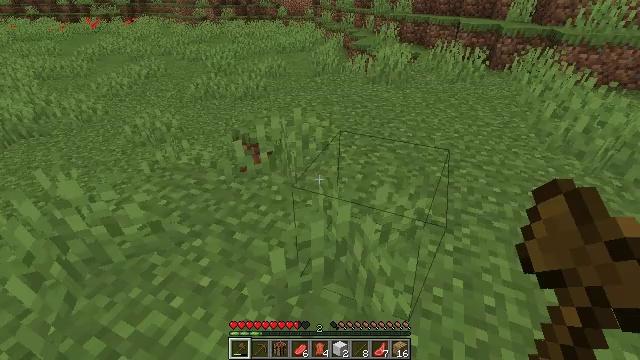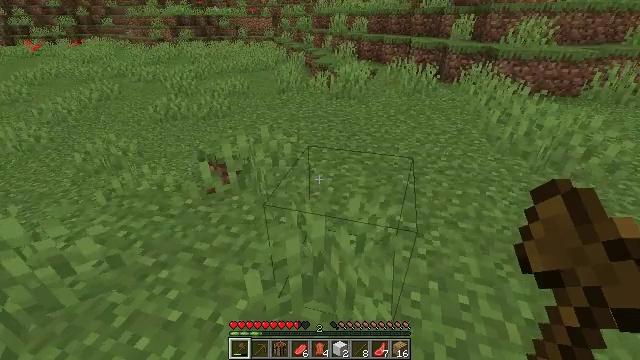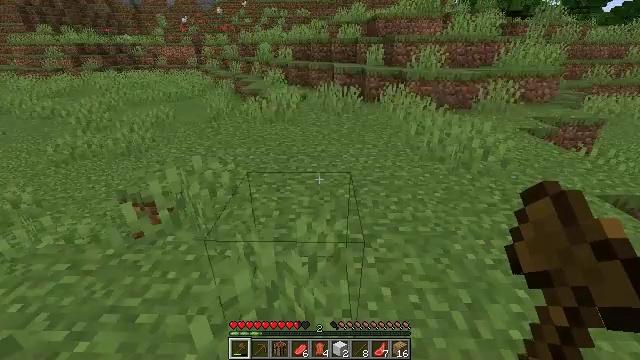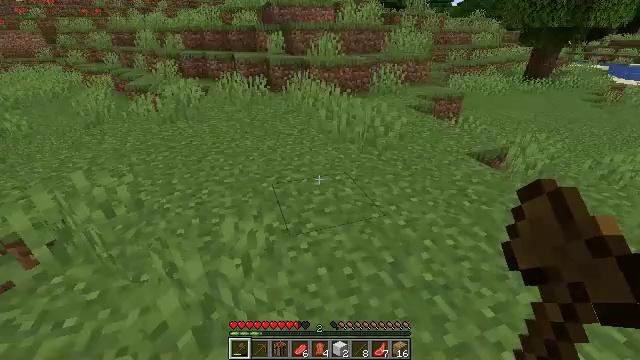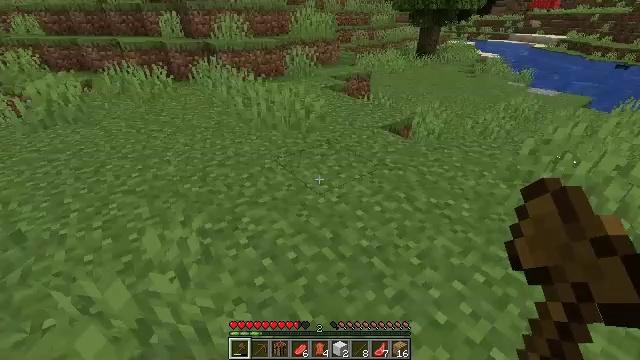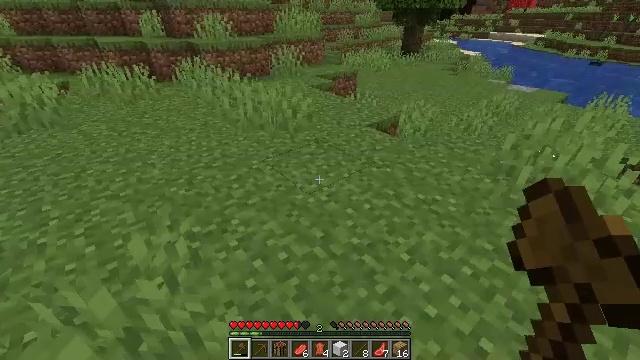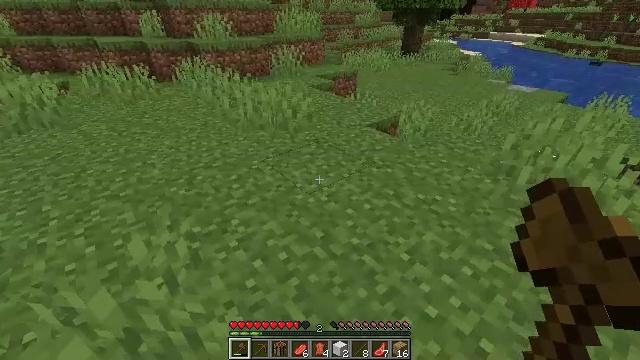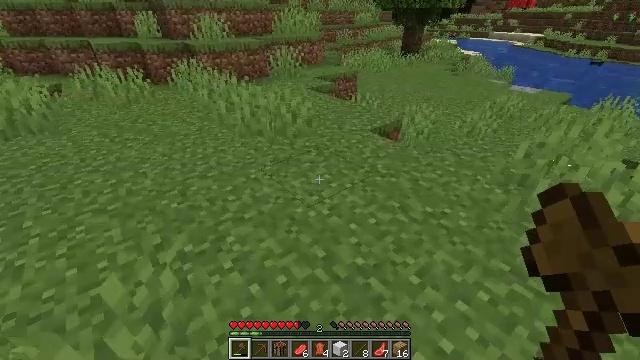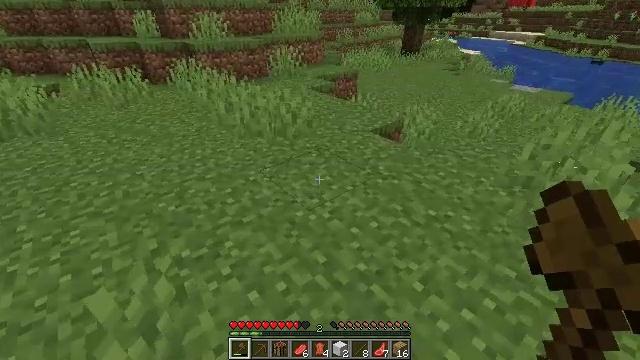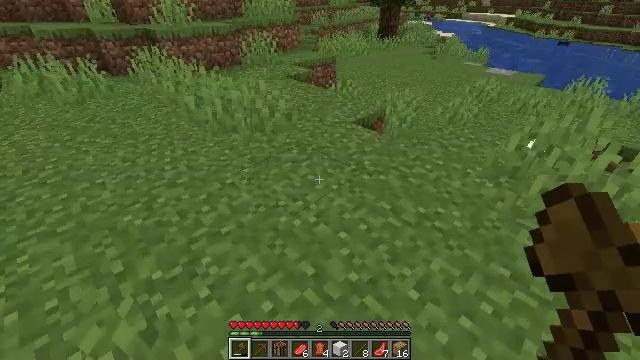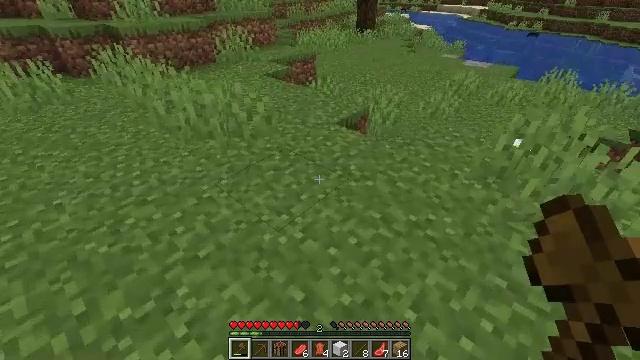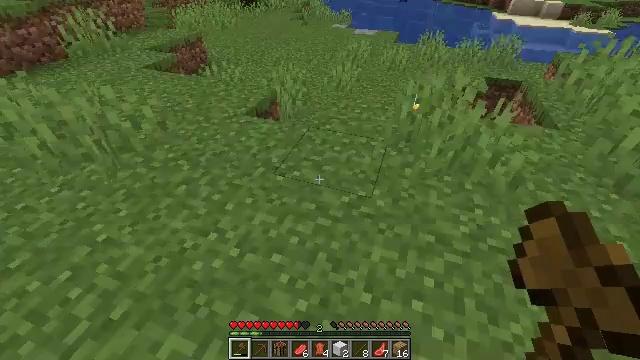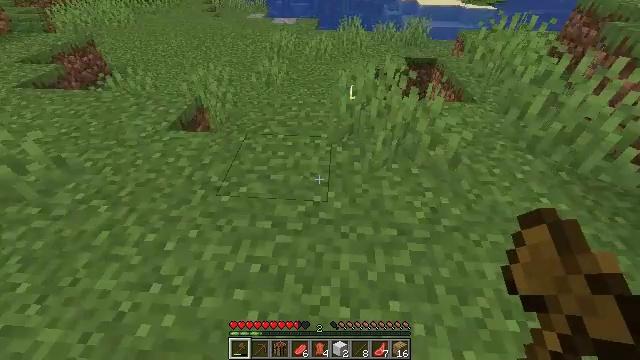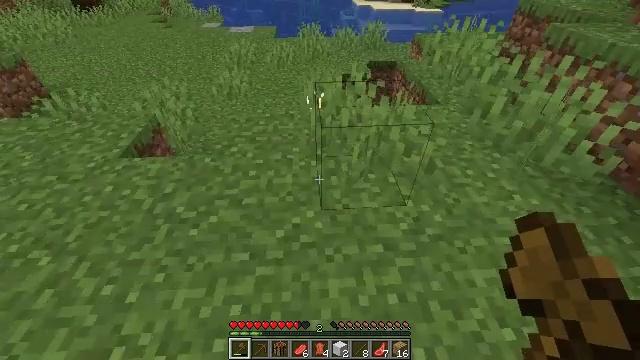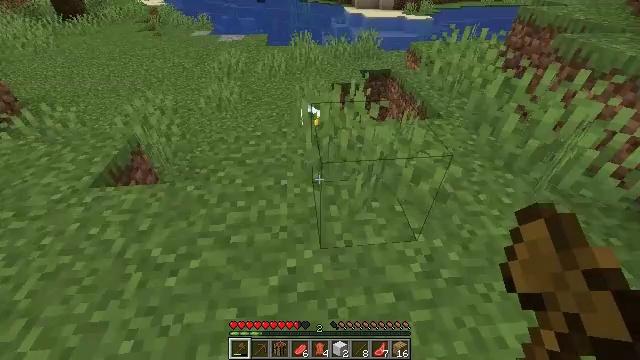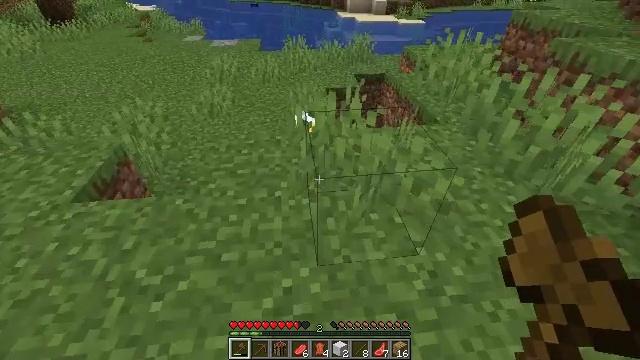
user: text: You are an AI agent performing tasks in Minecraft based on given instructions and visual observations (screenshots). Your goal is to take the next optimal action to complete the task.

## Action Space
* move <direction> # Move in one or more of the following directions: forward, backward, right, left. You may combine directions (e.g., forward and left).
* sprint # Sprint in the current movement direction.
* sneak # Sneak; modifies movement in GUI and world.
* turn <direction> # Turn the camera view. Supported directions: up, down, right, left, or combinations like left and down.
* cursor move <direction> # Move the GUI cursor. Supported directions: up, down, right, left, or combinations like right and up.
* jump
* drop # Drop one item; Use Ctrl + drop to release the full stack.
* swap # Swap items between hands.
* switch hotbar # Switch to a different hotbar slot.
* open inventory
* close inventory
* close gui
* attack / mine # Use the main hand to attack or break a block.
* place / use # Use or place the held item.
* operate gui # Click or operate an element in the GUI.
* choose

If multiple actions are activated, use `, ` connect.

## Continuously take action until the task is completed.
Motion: motion action
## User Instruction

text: Mine the oxeye daisy flower.
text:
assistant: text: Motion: turn right and up
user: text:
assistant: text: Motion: turn right and up
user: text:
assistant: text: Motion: turn right and down
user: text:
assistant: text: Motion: turn right and down
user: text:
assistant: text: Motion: turn right
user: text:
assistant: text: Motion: move forward
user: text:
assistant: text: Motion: move forward
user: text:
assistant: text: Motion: move forward
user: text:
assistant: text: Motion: move forward, turn right and down
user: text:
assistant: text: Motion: move forward, turn right and down
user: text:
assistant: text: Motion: move forward, turn right and down
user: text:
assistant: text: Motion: move forward, turn right and down
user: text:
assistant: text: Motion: move forward, turn right
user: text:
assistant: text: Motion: move forward, turn right
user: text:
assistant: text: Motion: move forward, turn right
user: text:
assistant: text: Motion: move forward and move left
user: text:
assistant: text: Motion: move forward and move left
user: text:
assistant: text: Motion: move forward and move left
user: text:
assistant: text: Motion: move forward and move left
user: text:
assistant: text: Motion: move forward and move left
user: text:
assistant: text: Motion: move forward and move left
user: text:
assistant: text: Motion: move forward and move left, turn right
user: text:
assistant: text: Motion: move forward, turn right
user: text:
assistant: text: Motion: move forward, turn right
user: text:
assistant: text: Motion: move forward, turn right
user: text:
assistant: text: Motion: move forward, turn right and down
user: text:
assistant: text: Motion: turn right
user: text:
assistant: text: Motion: turn right and down
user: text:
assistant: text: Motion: turn right
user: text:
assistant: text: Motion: move left